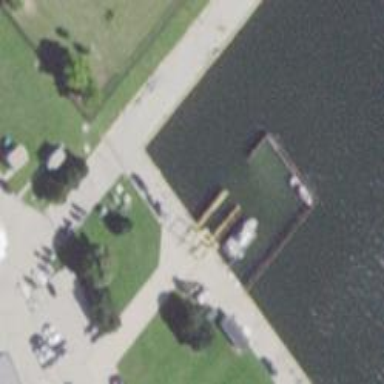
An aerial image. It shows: Pier used as boat lift along the waterway.